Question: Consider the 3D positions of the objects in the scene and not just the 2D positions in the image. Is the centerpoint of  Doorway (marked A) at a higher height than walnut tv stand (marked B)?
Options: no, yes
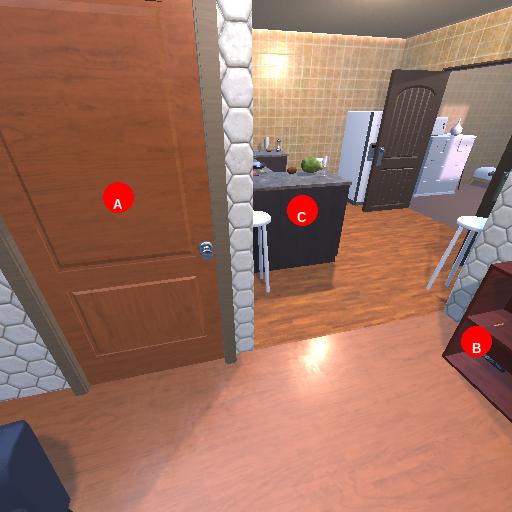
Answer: no